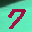
Label: 7